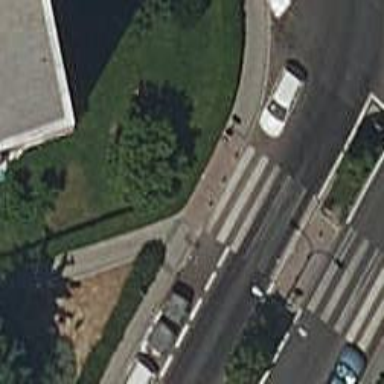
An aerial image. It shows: Bollard barrier.